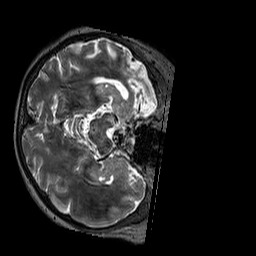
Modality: T2w
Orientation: axial
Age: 74
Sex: female
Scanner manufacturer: siemens
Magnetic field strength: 3 T
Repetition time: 3.2 s
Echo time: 0.567 s